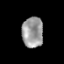
Tissue: prostate
Cell type: Epithelial cells
Senescence score: 0.357
Nuclear area (px): 627
Mean DAPI intensity: 157.03